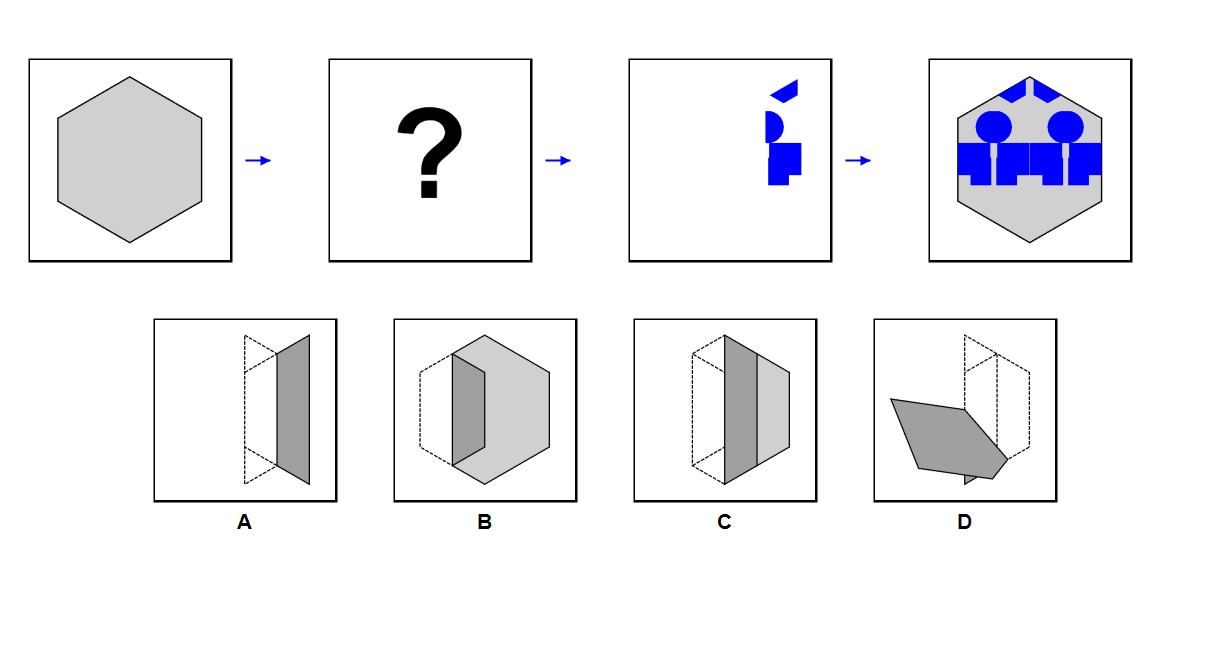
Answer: D